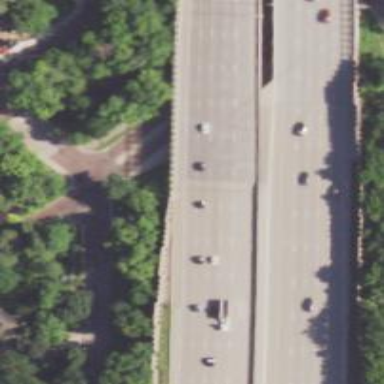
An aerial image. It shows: Motorway.